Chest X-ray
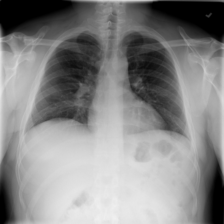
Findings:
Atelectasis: negative
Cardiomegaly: negative
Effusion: negative
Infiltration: negative
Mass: negative
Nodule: negative
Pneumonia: negative
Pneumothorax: negative
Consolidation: negative
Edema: negative
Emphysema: negative
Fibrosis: negative
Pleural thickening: negative
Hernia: negative